Question: I want to implement two features apart from the ones in Basic View of FullCalendar. The inspiration is Google calendar. Here is what I want:

Although I couldn't find these two features in FullCalendar documentation I'd still like to confirm if FullCalendar supports these features.
If not, please feel free to share any suggestions on how I should implement them.
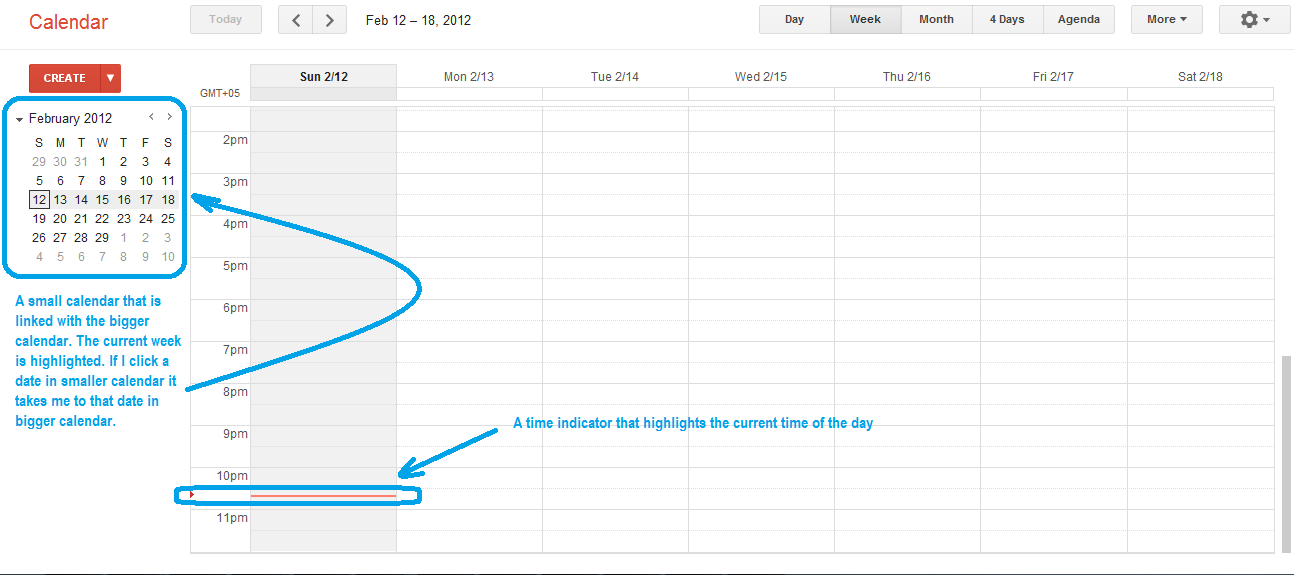
Answer: You can accomplish the time line with the code <URL>, and you can use date picker and link it with fullcalendar to create the small calendar on the left. Here is how to implement it...
'''
$(document).ready(function() {
$('#datepicker').datepicker({
inline: true,
onSelect: function(dateText, inst) {
var d = new Date(dateText);
$('#calendar').fullCalendar('gotoDate', d);
}
});
}
'''
This will force fullCalendar to go to what ever date is selected in the jquery date picker.